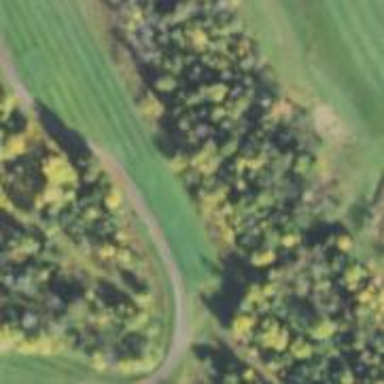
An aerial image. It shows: Pathway for golfing.